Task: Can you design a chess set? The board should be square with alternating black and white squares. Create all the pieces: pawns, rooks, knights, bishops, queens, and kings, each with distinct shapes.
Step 1907:
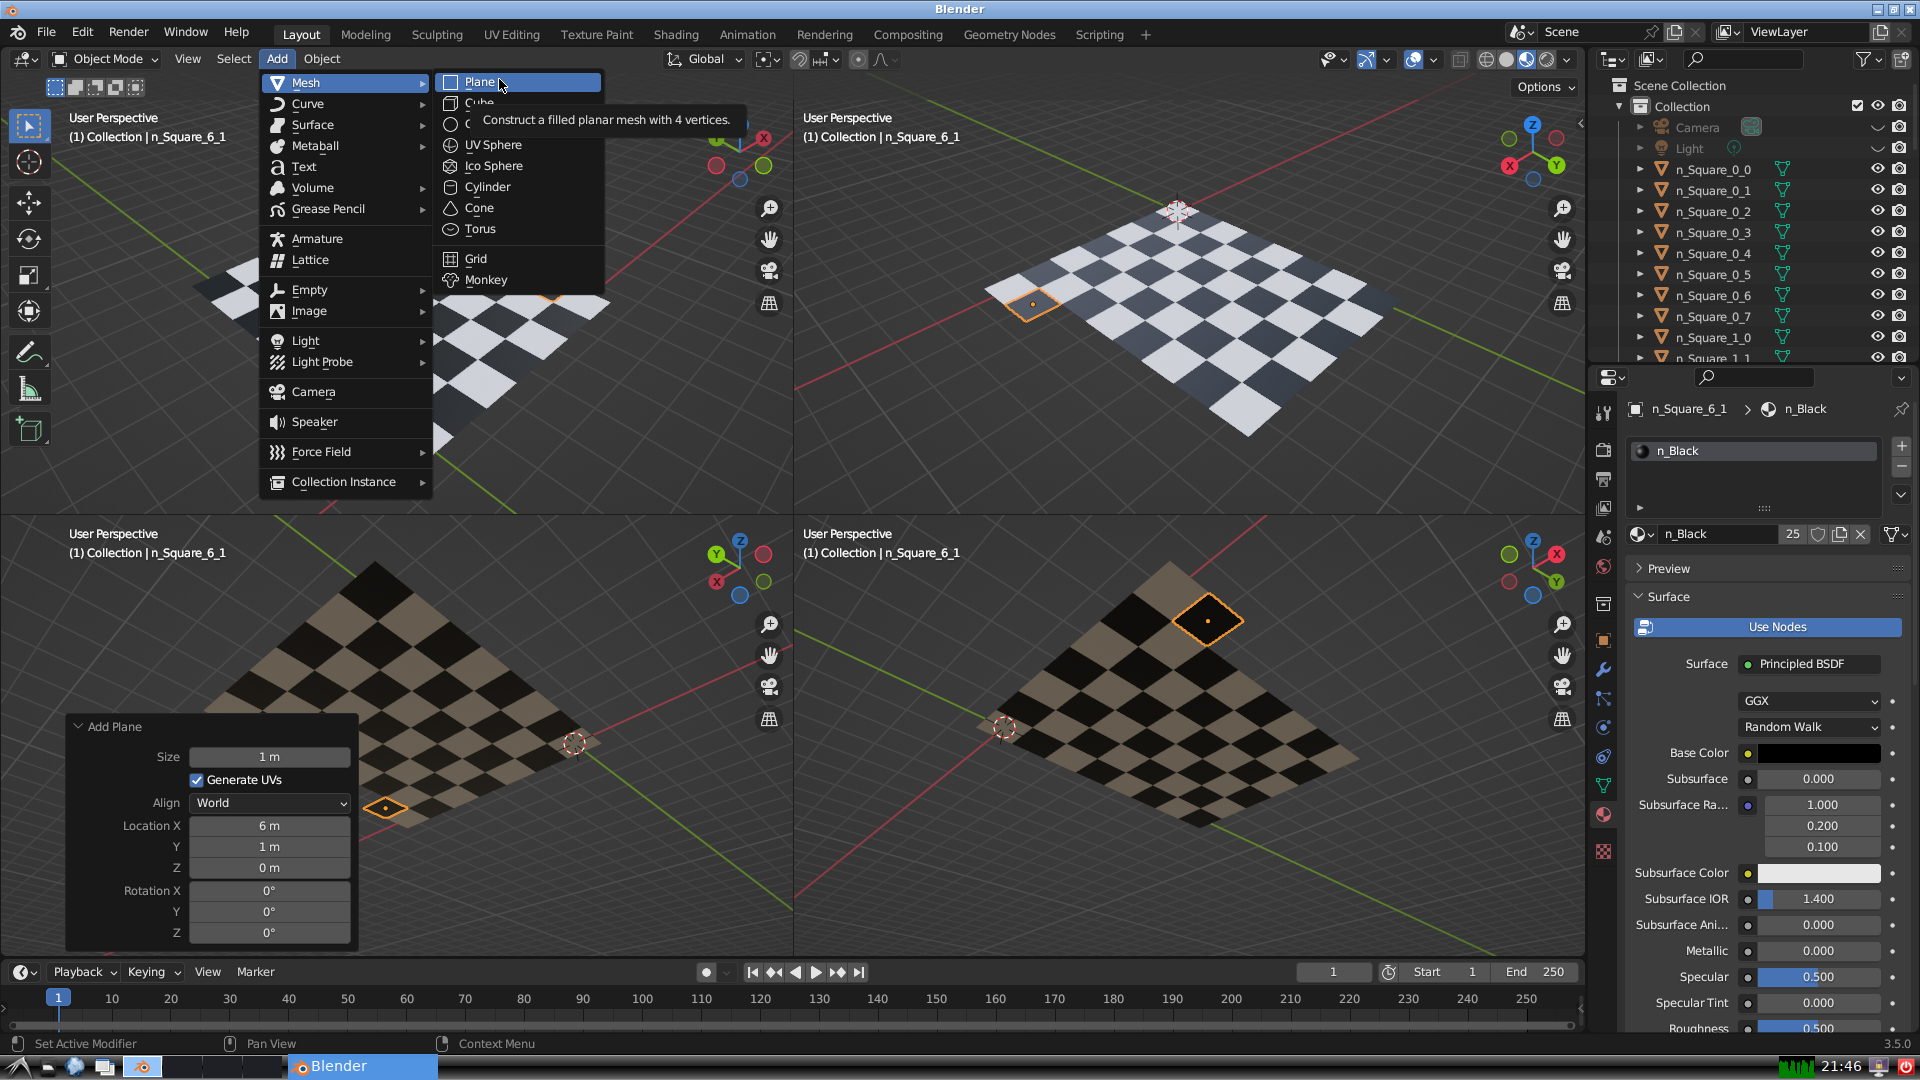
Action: click: no